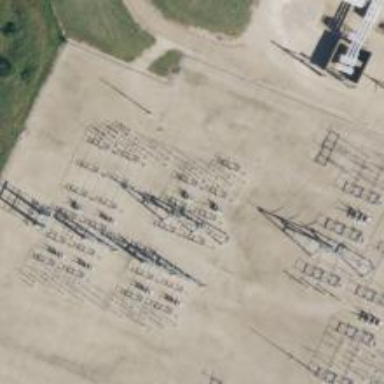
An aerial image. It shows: Switch for power supply.